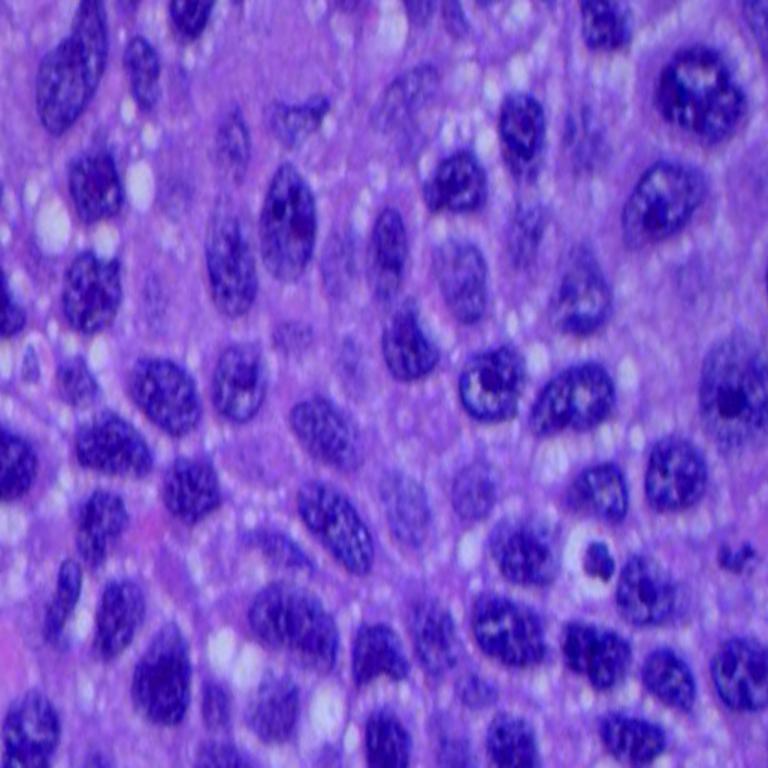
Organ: lung
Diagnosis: squamous carcinomas